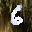
Label: 6